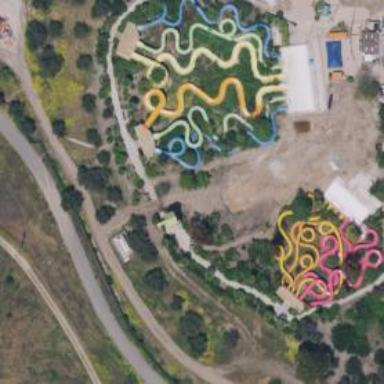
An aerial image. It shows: Water slide attraction.